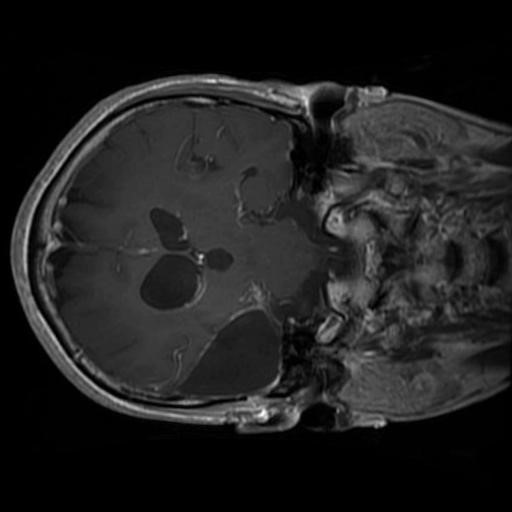
Label: brain_glioma